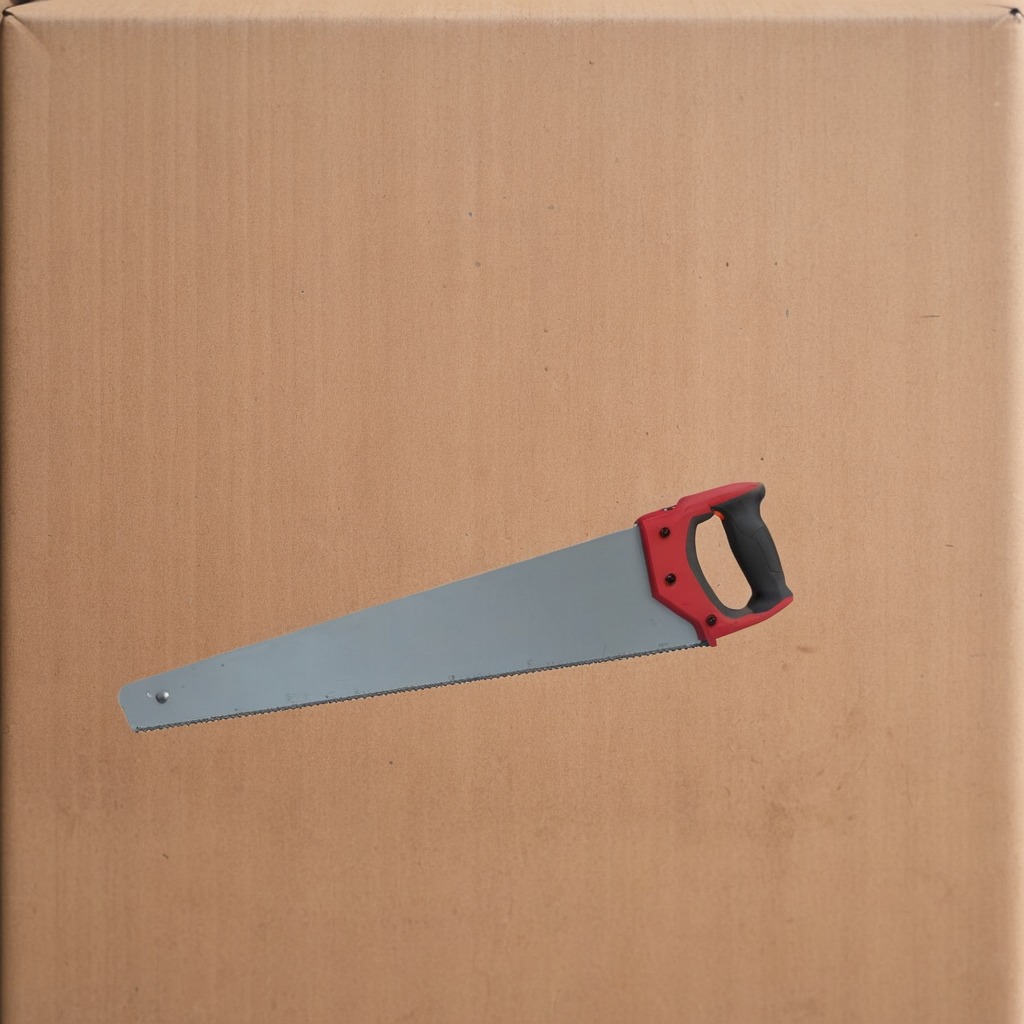
A metal saw is lying on the cardboard box surface.